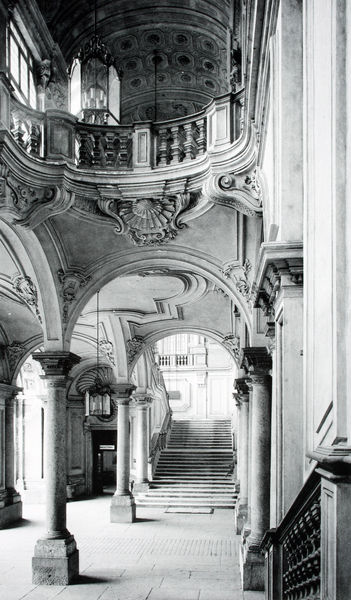
Titel: Ehrentreppe des Palazzo Madama
Künstler: Filippo Juvarra
Standort: Torino
Institution: Palazzo Madama e Casaforte degli Acaja
Schlagwörter: blau, dunkel, mann, schatten, weiß, grün, landschaft, ausschnitt, fenster, frau, grau, hell, lampe, lampen, laterne, licht, marmor, raum, schwarz, säule, säulen, tür, gebäude, haus, schloss, ornament, wand, architektur, barock, sockel, stein, steine, natur, brüstung, kirche, sonne, boden, interieur, decke, rokoko, balkon, ansicht, bogen, abstrakt, mauer, empore, pilaster, rang, saal, rundbogen, kuppel, treppe, treppen, detail, ornamente, verzierung, leuchter, stuck, aufgang, geländer, innenansicht, stufe, stufen, platte, plinthe, tor, galerie, halle, foto, fotografie, photographie, bögen, eingang, gang, treppenstufen, arkade, gewölbe, palast, balustrade, dom, schwarz weiss, kapitelle, kathedrale, kapitell, photo, orgel, rosette, residenz, treppenhaus, treppenstufe, ausgang, ballustrade, kassettendecke, volute, muschel, fresko, basis, prunk, steinboden, fotographie, schaft, shwarz, leisten, mamor, tonne, kassette, fenser, schäfte, tonnengewölbe, gänge, bogengang, treppenaufgang, würzburg, baluster, universität, illusionsmalerei, gebaüde, asam, entre, mamot, rundgewölbe, trepengeländer, treppenabsatz, schwarzweißfoto, saäulen, struck, reisidenz